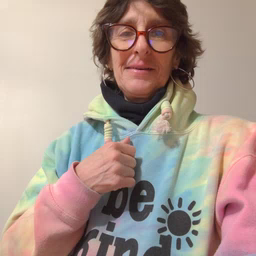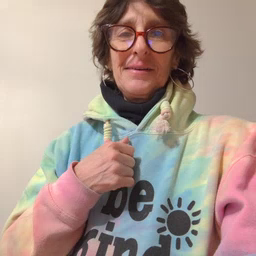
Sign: lips